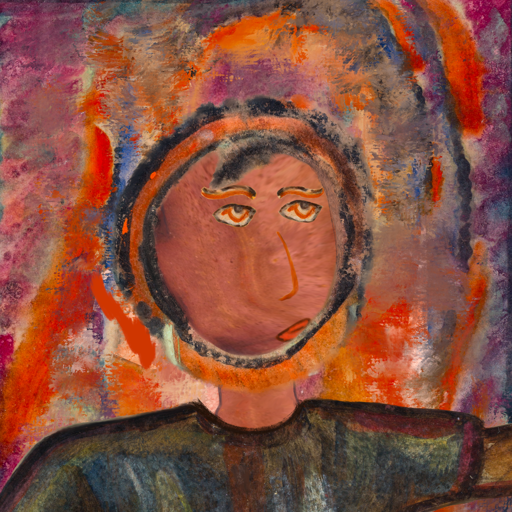
Background: Experience, Head And Neck Side: Mother_And_Son_Mother, Face Side: Experience, Bust: Mosgoul, Hair Side: Childish, Head Accessory: Blank, Second Necklace: Blank, Necklace: Blank, Baby: Blank